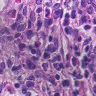
Metastatic tissue present: no